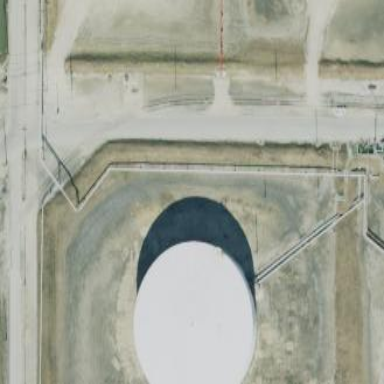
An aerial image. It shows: Storage tank building.